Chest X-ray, AP view. Patient: 29 years old, sex F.
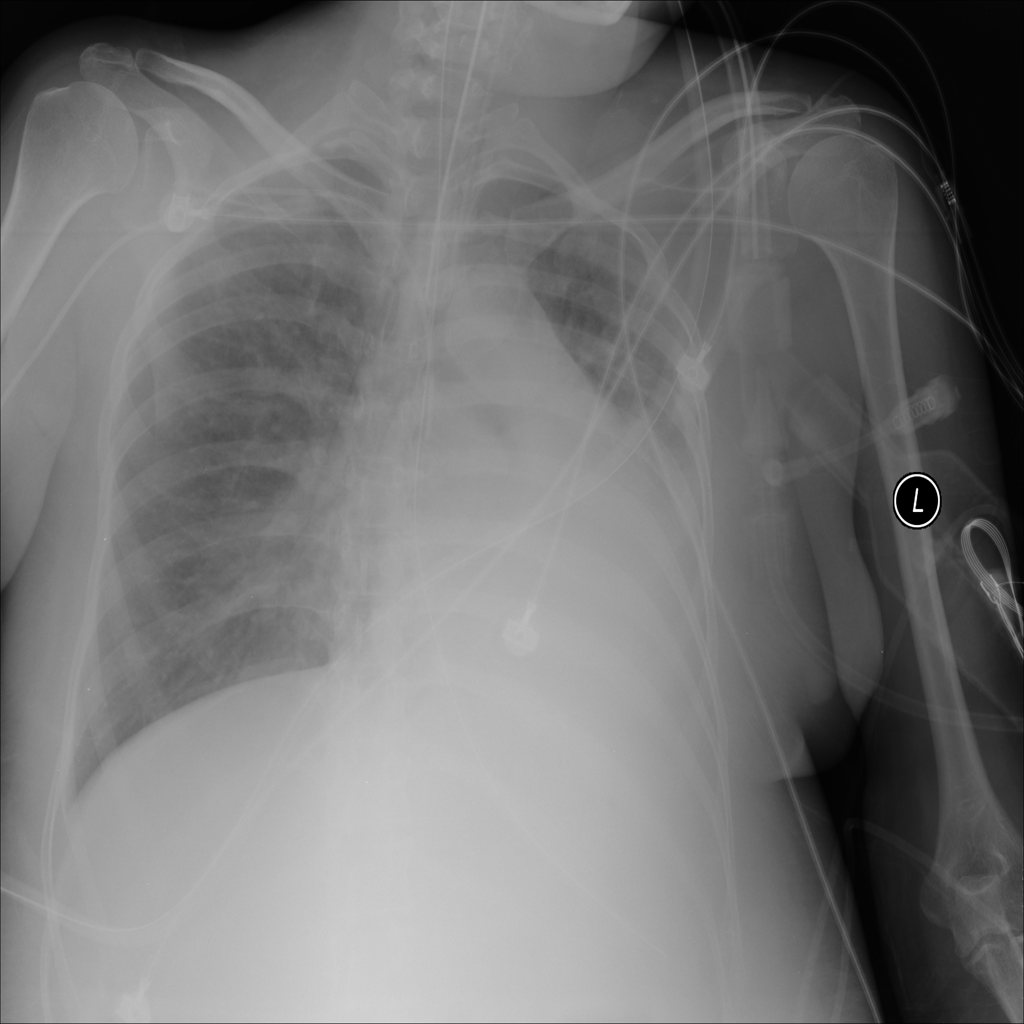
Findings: Atelectasis, Consolidation, Effusion, Infiltration